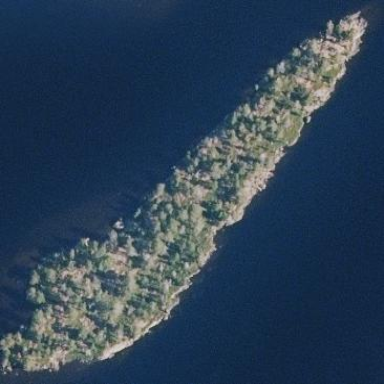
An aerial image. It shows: Islet.